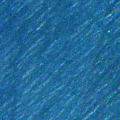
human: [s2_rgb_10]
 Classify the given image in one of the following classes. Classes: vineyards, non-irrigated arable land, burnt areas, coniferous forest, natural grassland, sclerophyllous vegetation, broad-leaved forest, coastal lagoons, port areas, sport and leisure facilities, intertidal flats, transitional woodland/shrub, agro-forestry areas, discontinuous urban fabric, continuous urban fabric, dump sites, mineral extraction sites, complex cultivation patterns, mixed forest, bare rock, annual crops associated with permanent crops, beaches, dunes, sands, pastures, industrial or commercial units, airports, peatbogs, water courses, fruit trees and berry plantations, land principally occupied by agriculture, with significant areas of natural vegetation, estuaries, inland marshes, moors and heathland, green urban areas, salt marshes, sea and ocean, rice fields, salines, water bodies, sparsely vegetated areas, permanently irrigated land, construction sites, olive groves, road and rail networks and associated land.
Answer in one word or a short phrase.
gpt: sea and ocean